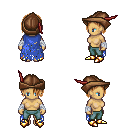
a pixel art fantasy rpg character, female body template, human, tanned skin, blue tattered cape, teal pants, brown bangs hairstyle, leather cap, white cloth bandages, gold boots, four views (front, back, left, right), 2x2 character sprite sheet, small pixel art, hard edges, no anti-aliasing